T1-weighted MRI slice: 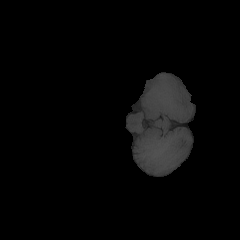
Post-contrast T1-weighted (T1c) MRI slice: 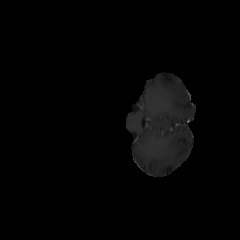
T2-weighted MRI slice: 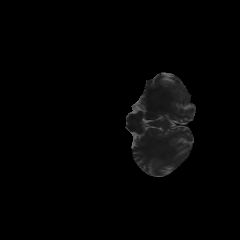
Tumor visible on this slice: no